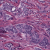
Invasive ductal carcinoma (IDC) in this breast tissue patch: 1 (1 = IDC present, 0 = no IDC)